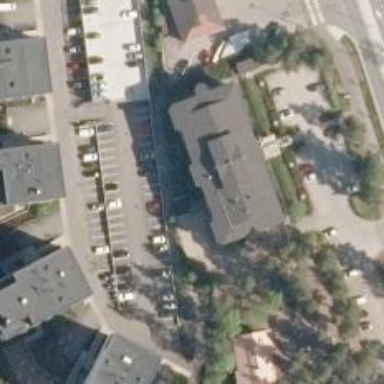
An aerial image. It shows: Public building.